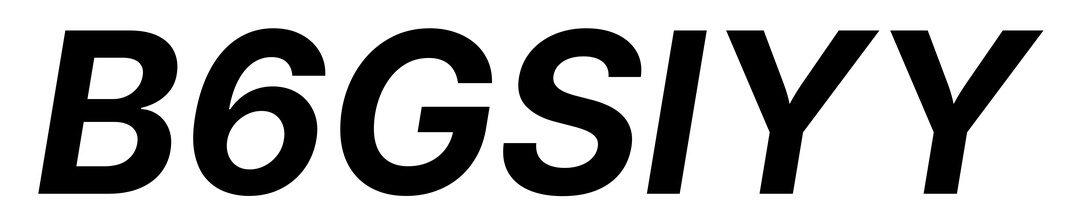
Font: Inter-Italic_Bold_Italic